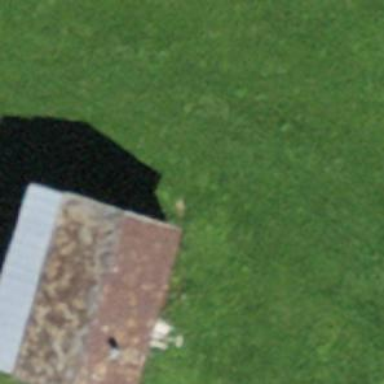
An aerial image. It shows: Building with tile roof.